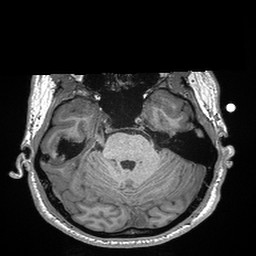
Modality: T1w
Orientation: coronal
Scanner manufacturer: siemens
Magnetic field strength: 3 T
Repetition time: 2.3 s
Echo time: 0.00298 s